Field crop: tomato
Growth stage: 1
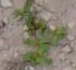
Species: portulaca